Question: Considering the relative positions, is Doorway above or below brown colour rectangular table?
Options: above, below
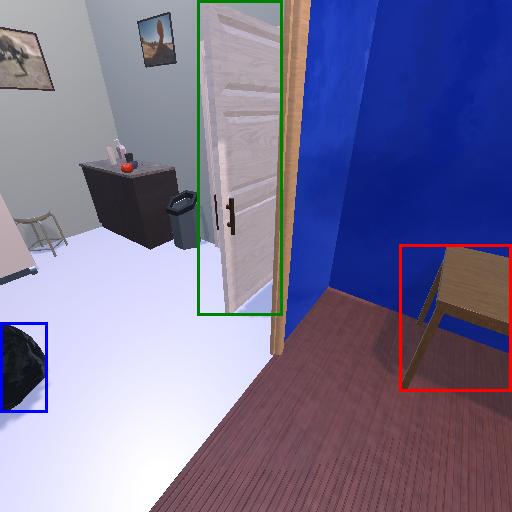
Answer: above